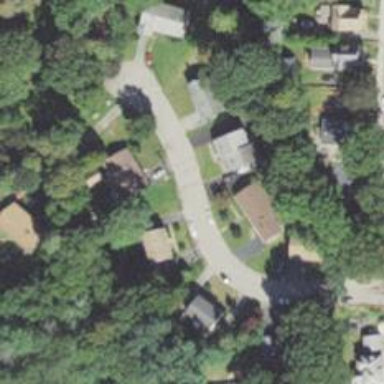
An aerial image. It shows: Residential driveway.